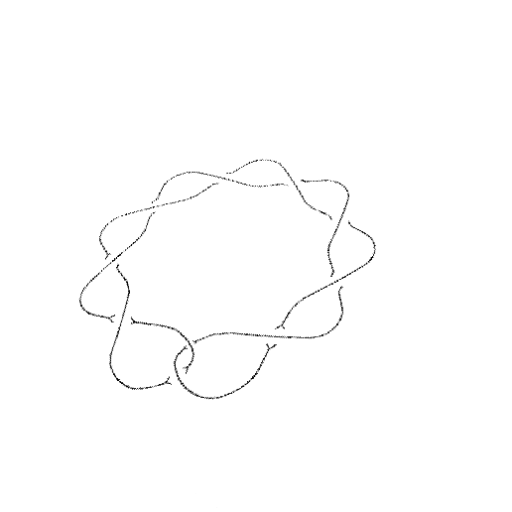
Crossing number: 10